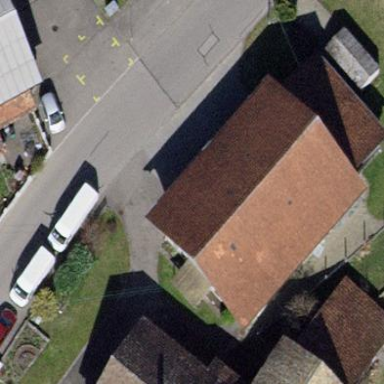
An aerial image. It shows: Barn with tile roof.